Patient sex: M
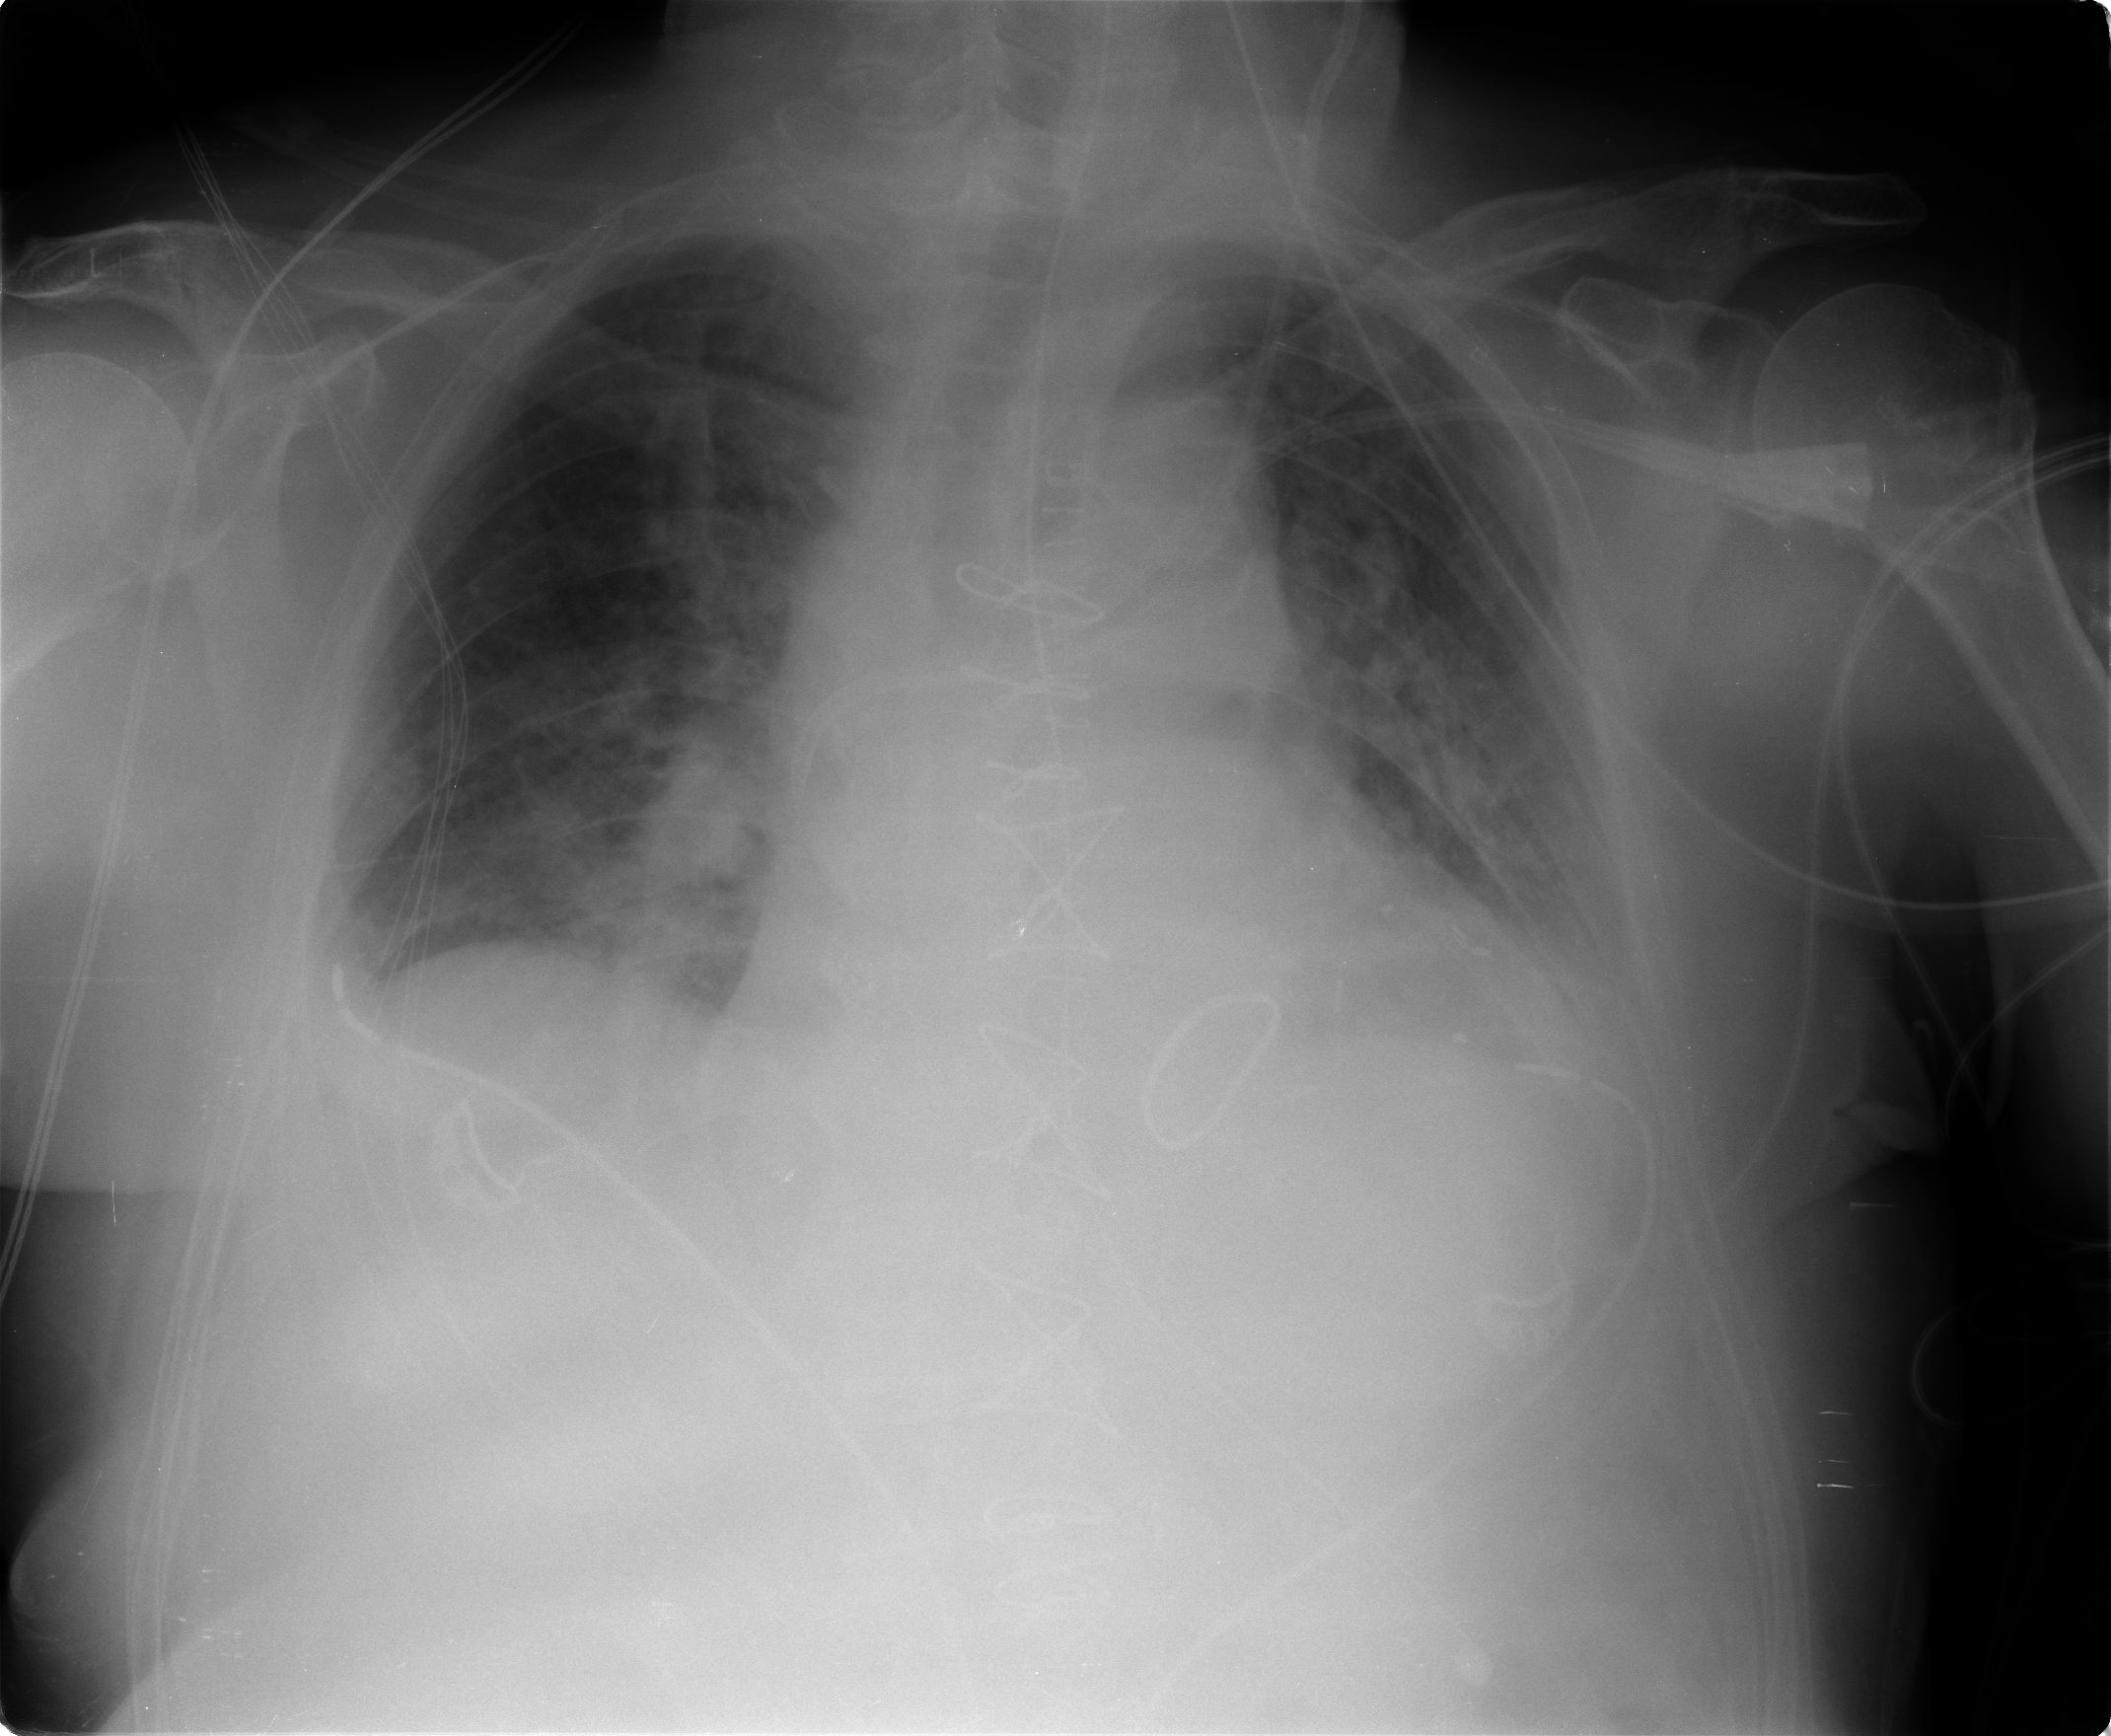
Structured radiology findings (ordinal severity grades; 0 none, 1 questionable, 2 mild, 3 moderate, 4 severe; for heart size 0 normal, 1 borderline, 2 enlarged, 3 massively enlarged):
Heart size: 2
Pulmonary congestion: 2
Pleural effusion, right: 1
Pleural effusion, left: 1
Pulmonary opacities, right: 2
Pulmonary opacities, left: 1
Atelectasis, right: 2
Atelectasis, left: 2